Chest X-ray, PA view. Patient: 37 years old, sex M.
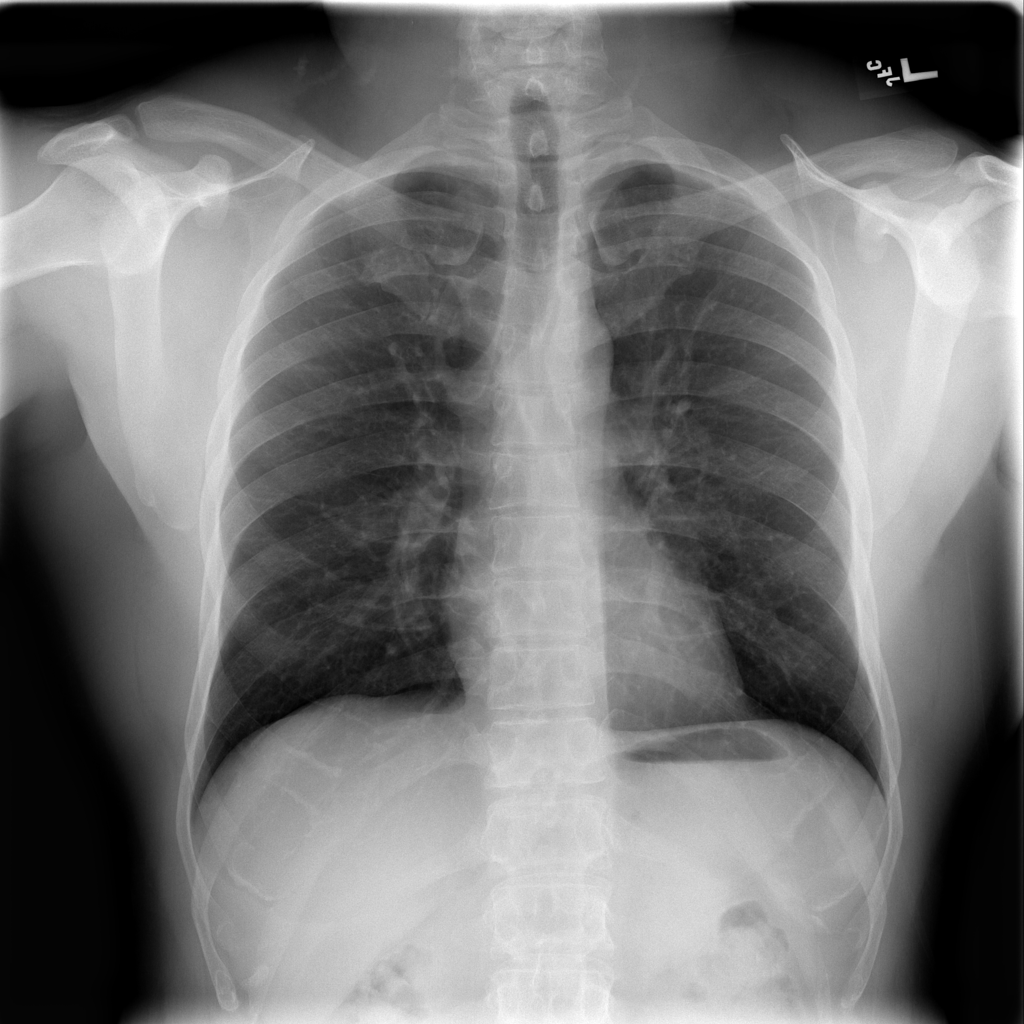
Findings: No Finding